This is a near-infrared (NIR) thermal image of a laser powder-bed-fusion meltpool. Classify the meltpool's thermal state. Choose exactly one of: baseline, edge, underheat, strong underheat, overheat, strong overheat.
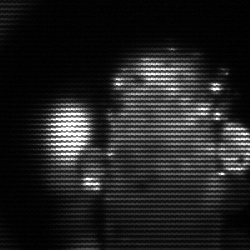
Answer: strong underheat